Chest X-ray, AP view. Patient: 26 years old, sex F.
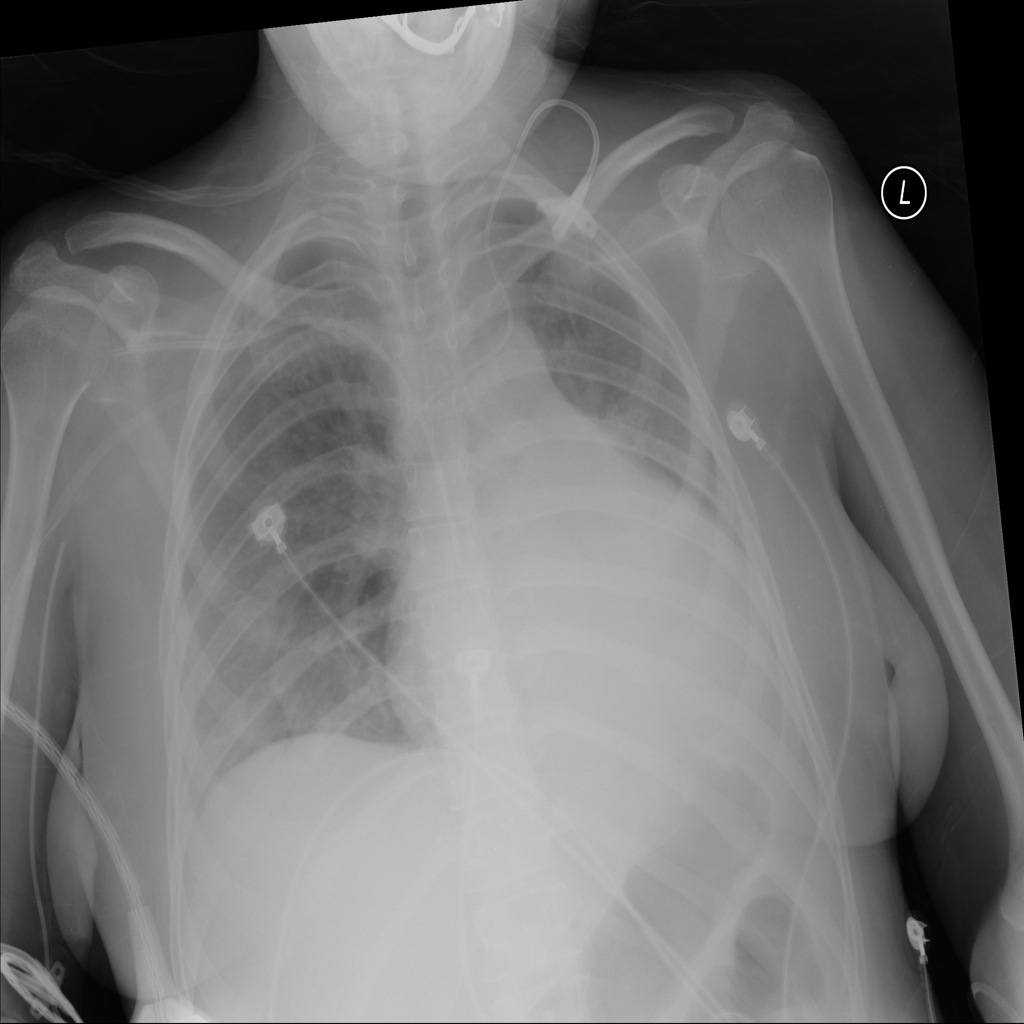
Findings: Cardiomegaly, Infiltration